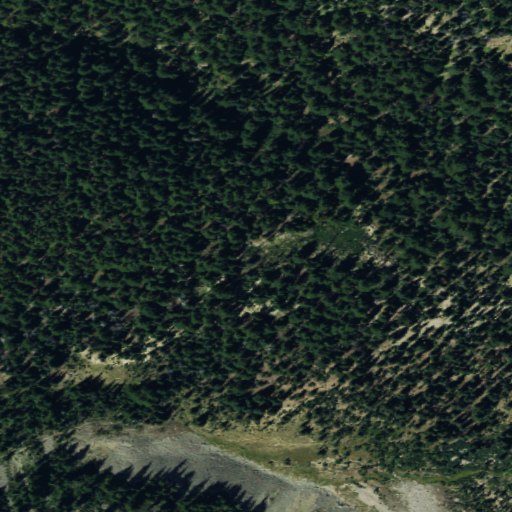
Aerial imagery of depression(s) in Washington named Carmelita Basin containing evergreen forest and shrub